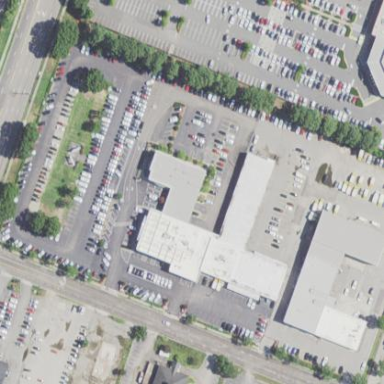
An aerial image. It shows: Car shop.